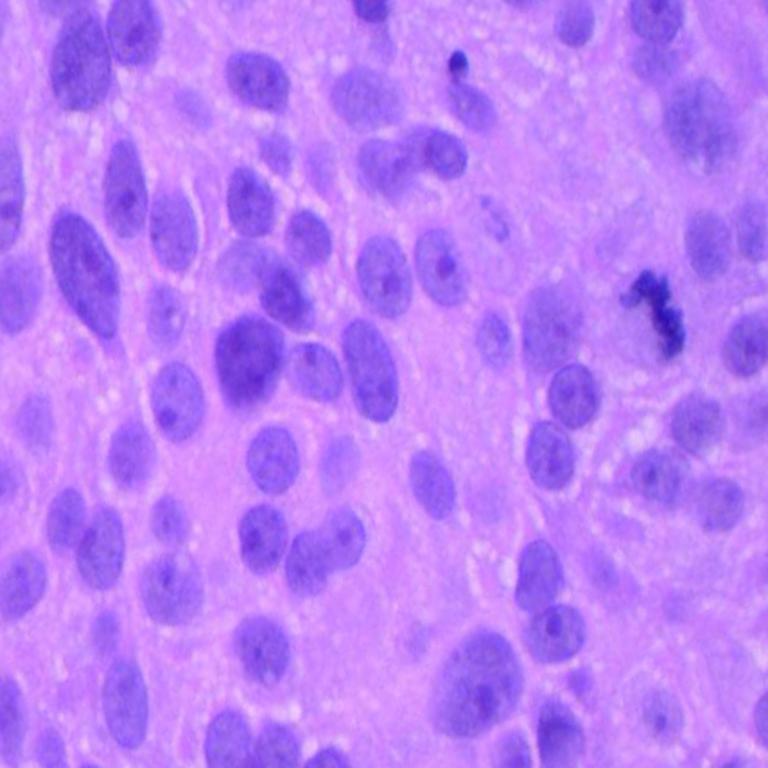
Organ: lung
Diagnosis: squamous carcinomas